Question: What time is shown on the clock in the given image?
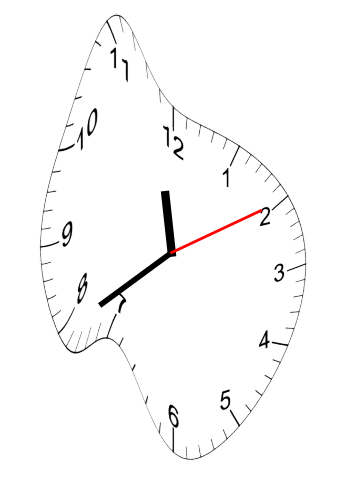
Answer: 11:39:10